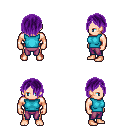
a pixel art fantasy rpg character, male body template, human, light skin, teal sleeveless shirt, magenta pants, purple bangs hairstyle, four views (front, back, left, right), 2x2 character sprite sheet, small pixel art, hard edges, no anti-aliasing